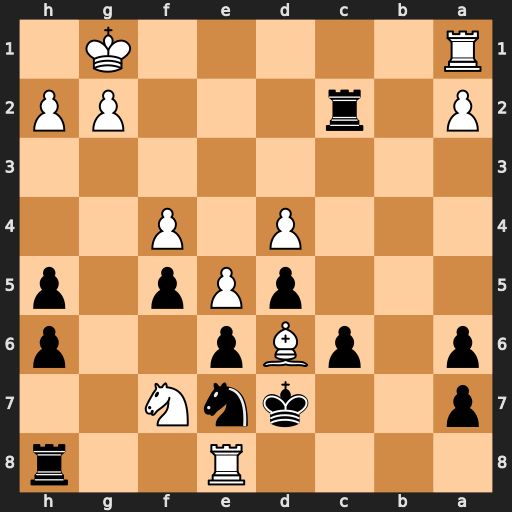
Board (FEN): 4R2r/p2knN2/p1pBp2p/3pPp1p/3P1P2/8/P1r3PP/R5K1
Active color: b
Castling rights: -
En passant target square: -
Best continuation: Rxe8 Rb1 c5 Rb7+ Kc6